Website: lowes
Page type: order-returns
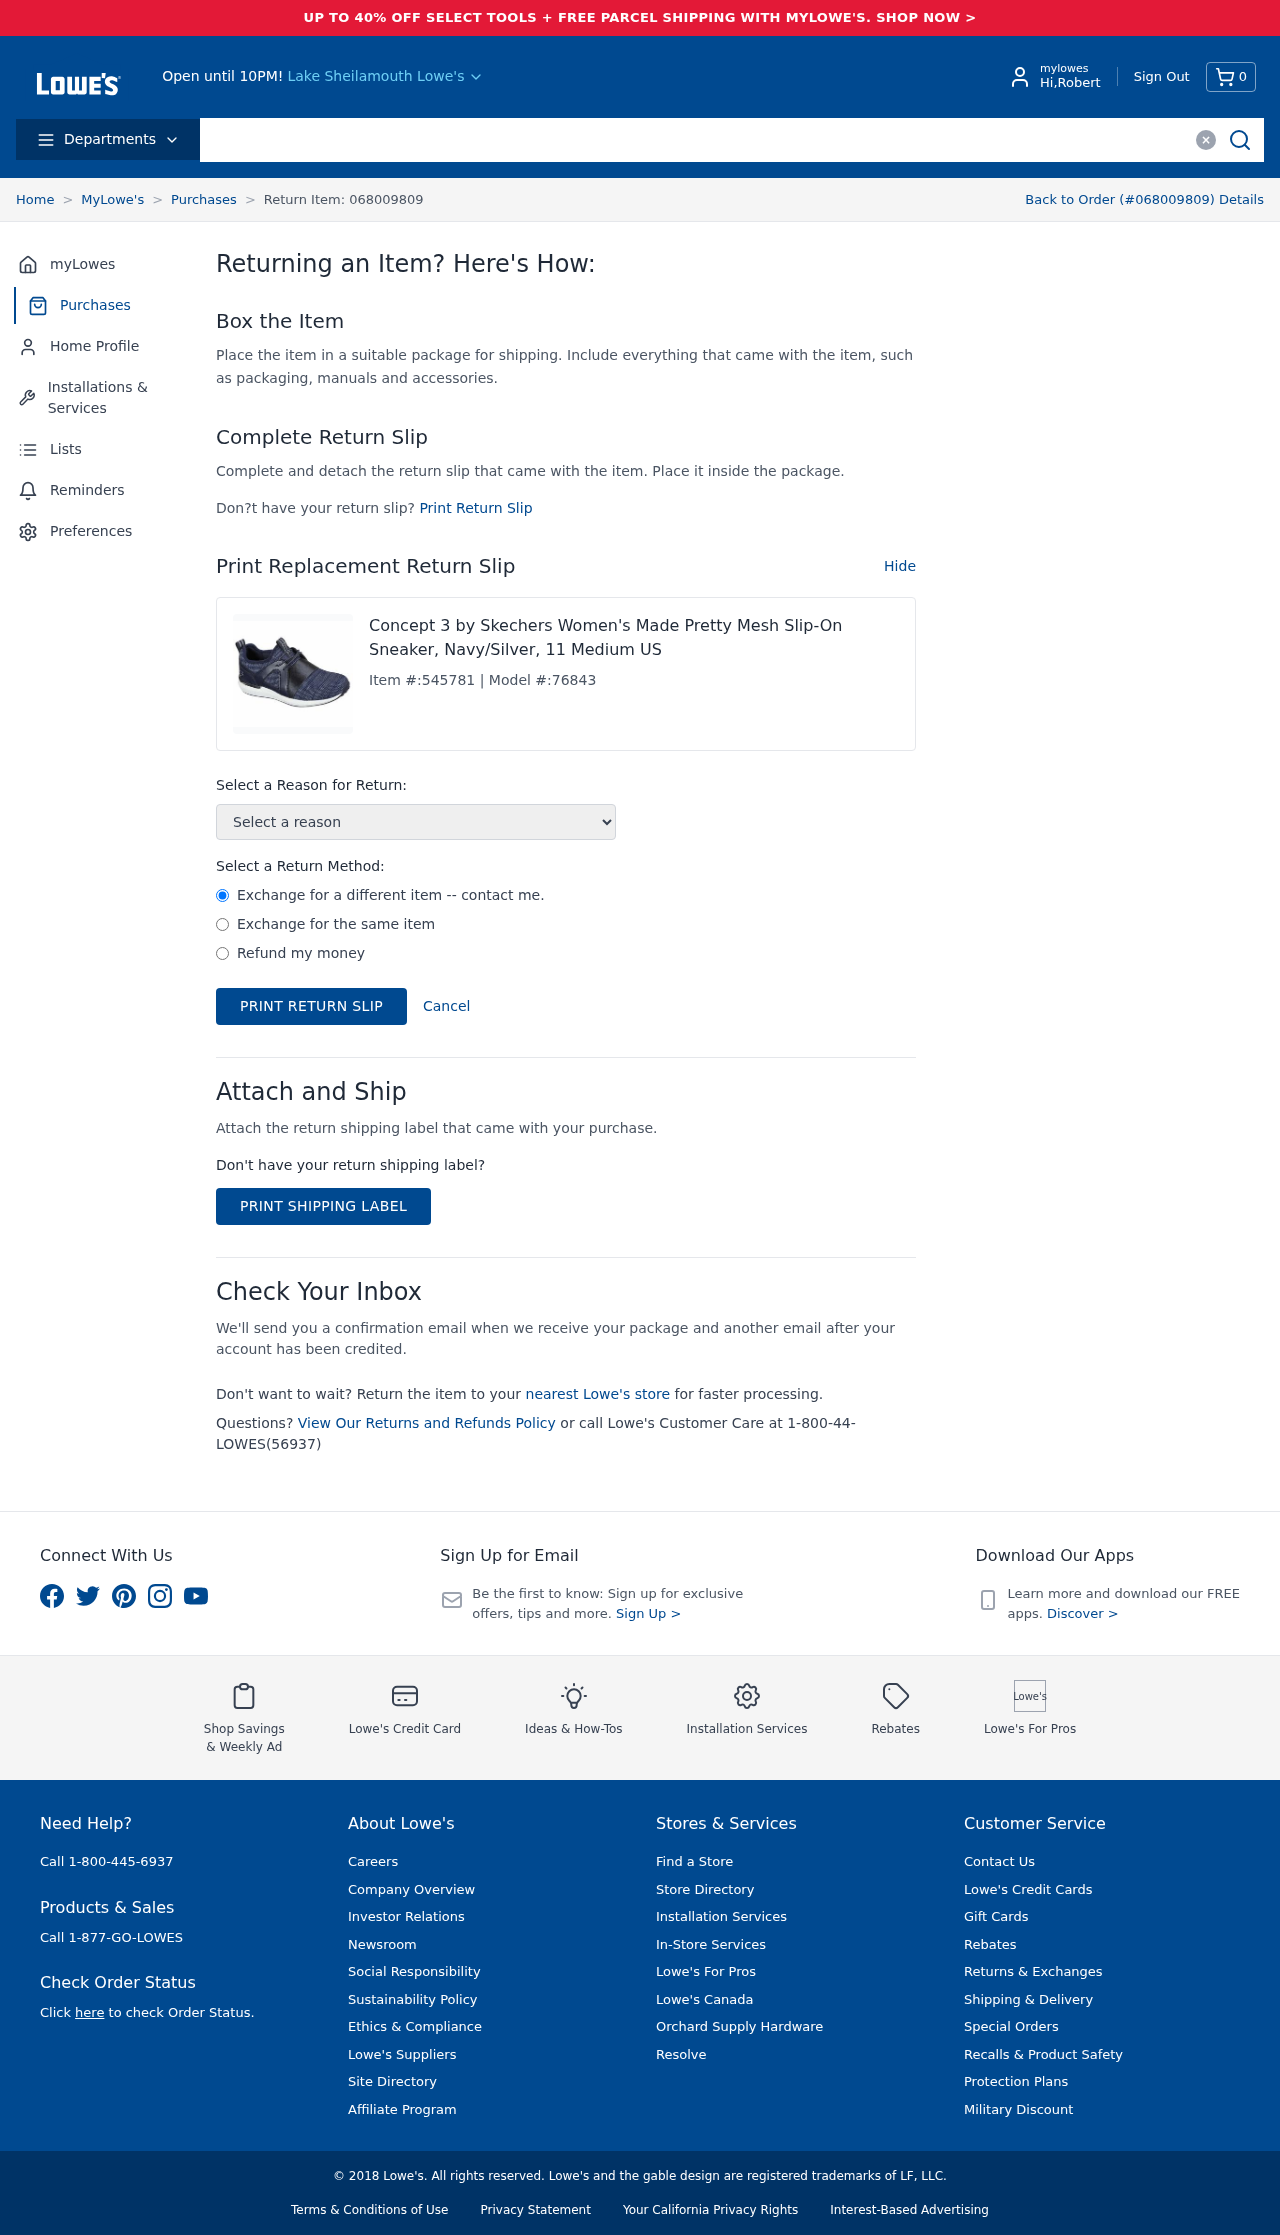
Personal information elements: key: PII_CITY
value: Lake Sheilamouth Lowe's
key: PII_FIRSTNAME
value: Robert
Product elements: key: PRODUCT1_NAME
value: Concept 3 by Skechers Women's Made Pretty Mesh Slip-On Sneaker, Navy/Silver, 11 Medium US
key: PRODUCT1_ITEM_NUMBER
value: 545781
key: PRODUCT1_MODEL_NUMBER
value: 76843
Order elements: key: ORDER_NUM_ITEMS
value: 0
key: ORDER_ID
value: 068009809
Other elements: key: RETURN_ITEM_ID
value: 068009809
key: RETURN_METHOD
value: Exchange for a different item -- contact me.
Exchange for the same item
Refund my money